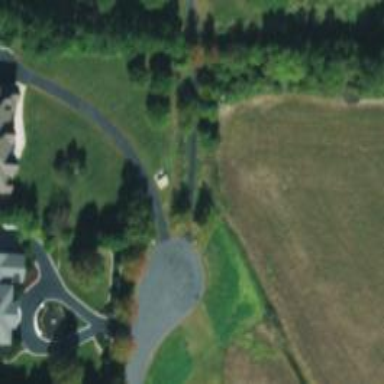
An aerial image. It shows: Driveway leading to service road.